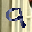
Label: 9